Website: ulta-beauty
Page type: billing-address
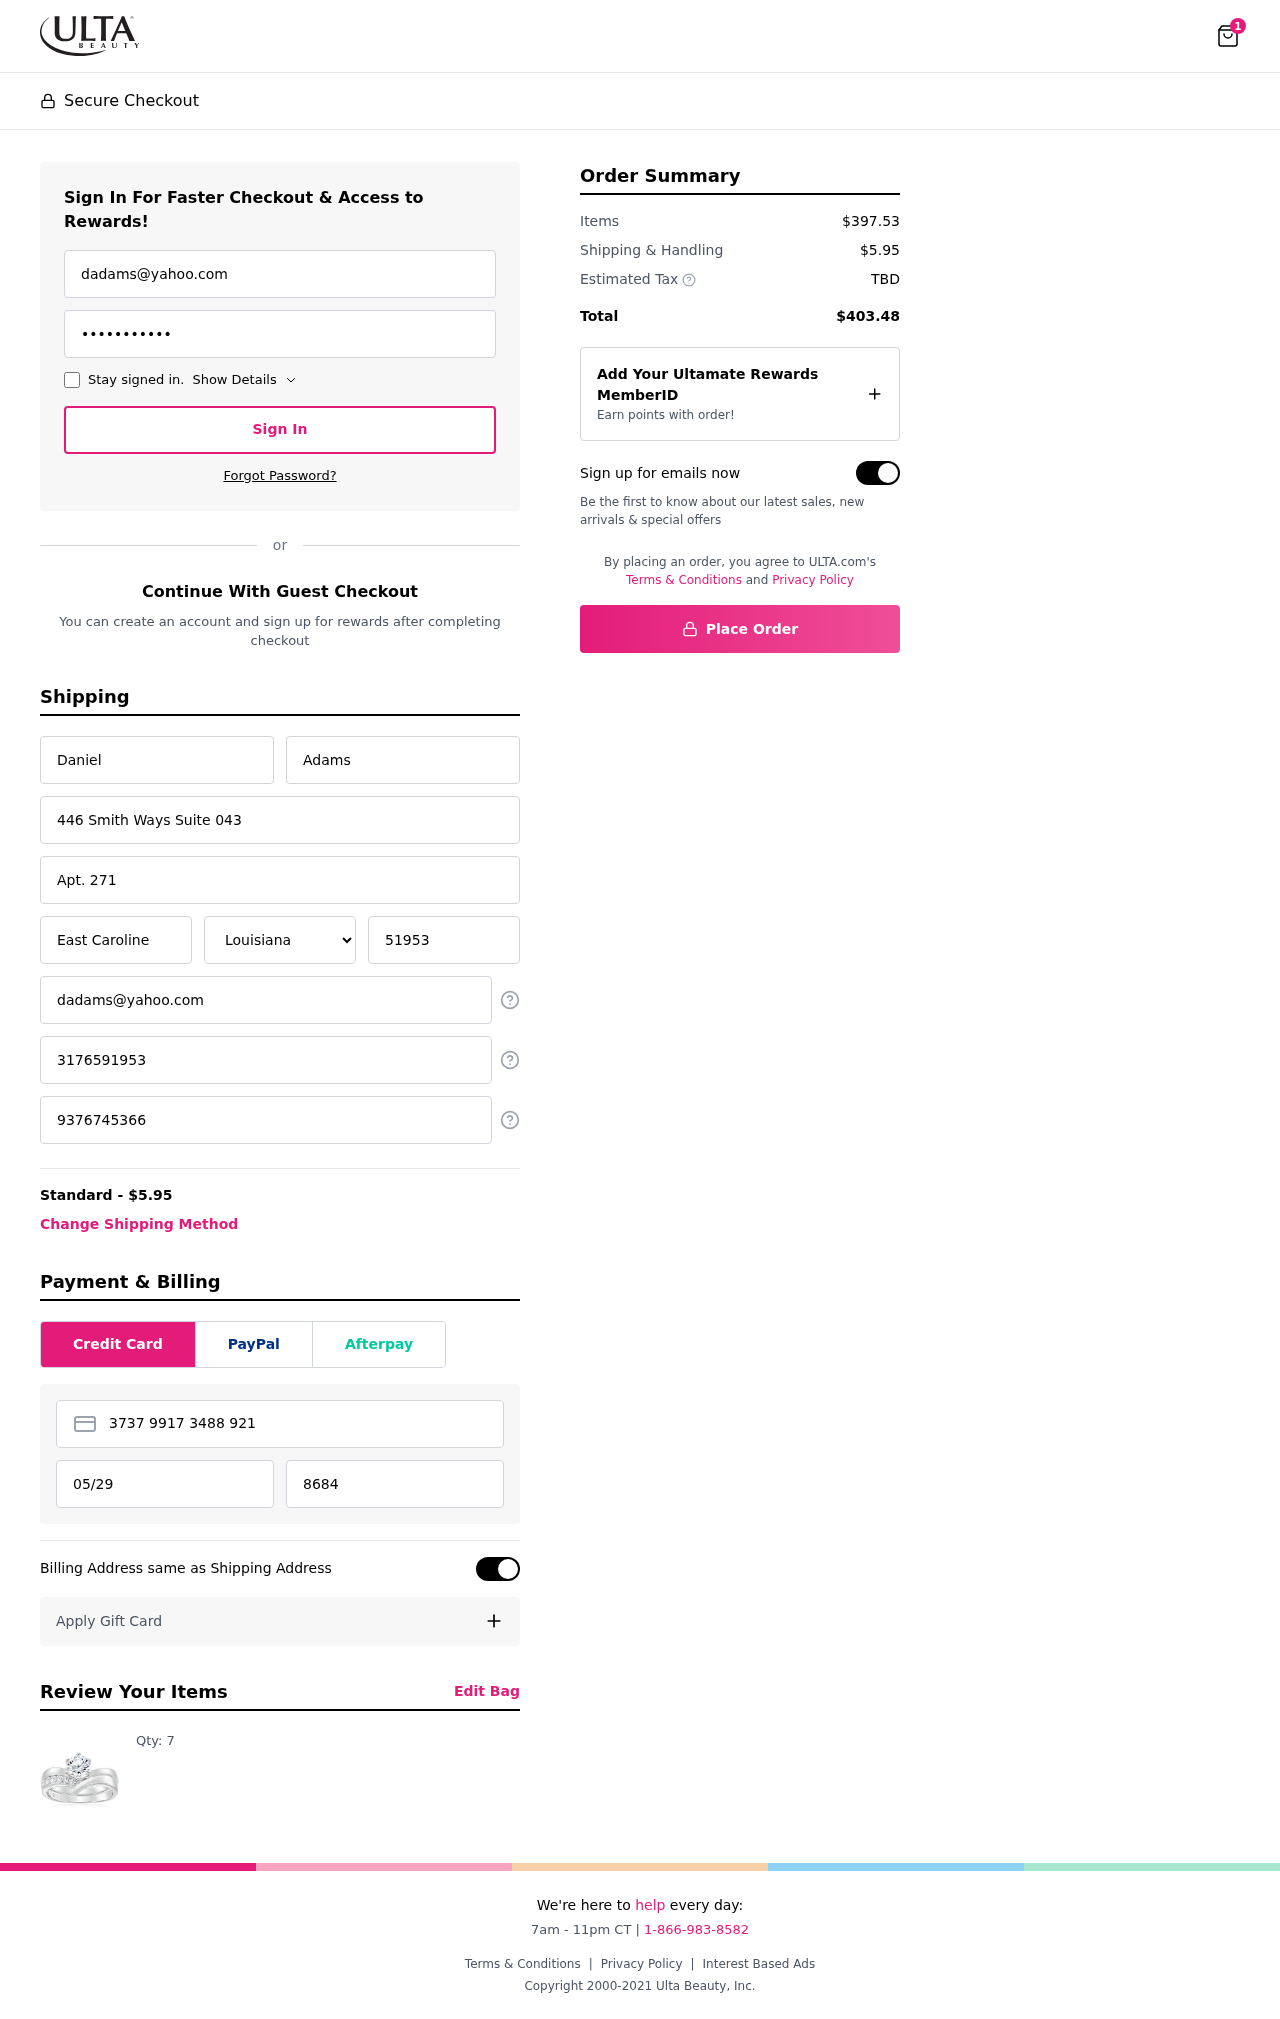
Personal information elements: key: PII_STATE
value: Louisiana
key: PII_EMAIL
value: dadams@yahoo.com
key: PII_FIRSTNAME
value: Daniel
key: PII_LASTNAME
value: Adams
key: PII_STREET
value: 446 Smith Ways Suite 043
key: PII_STREET2
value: Apt. 271
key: PII_CITY
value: East Caroline
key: PII_POSTCODE
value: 51953
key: PII_PHONE
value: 3176591953
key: PII_ALT_PHONE
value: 9376745366
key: PII_CARD_NUMBER
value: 3737 9917 3488 921
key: PII_CARD_EXPIRY
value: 05/29
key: PII_CARD_CVV
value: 8684
Product elements: key: PRODUCT1_QUANTITY
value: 7
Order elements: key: ORDER_NUM_ITEMS
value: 1
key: ORDER_SHIPPING_COST
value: $5.95
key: ORDER_SUBTOTAL
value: $397.53
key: ORDER_TOTAL
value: $403.48